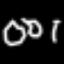
Label: octagon